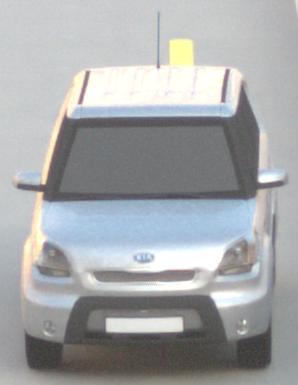
Make: KIA
Model: Soul 1.6
Detailed model: Soul (AM)
Model produced from: 2009/02
Model produced until: 2009/11
Doors: 5
Color: white
Road condition: dry road
Daytime: sunrise or sunset
Contrast: low contrast